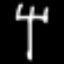
Label: fork